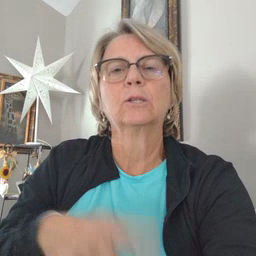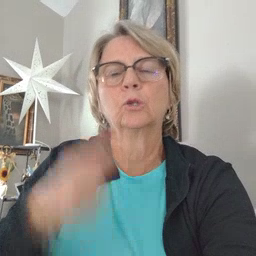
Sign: pretend